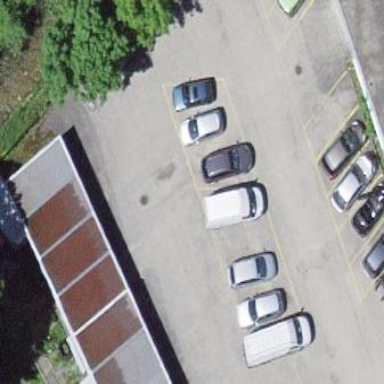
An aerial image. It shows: Garage.